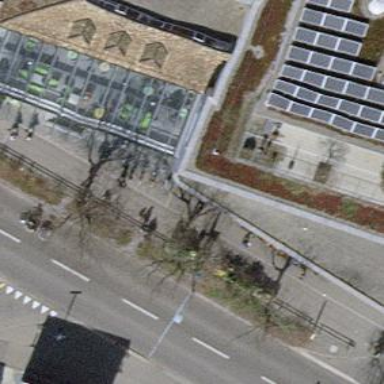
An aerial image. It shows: View of roof of building.